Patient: sex M, age 71
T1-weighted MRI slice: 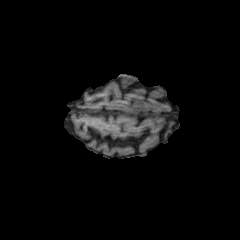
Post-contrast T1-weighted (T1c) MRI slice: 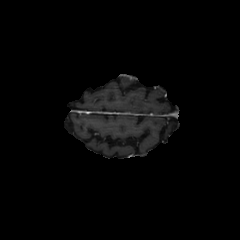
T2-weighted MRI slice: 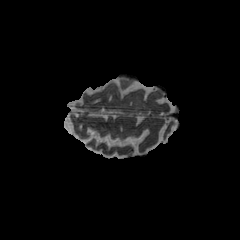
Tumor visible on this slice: yes
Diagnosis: Glioblastoma, IDH-wildtype
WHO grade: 4